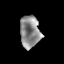
Tissue: prostate
Cell type: T cells
Senescence score: 0.3219
Nuclear area (px): 623
Mean DAPI intensity: 142.711